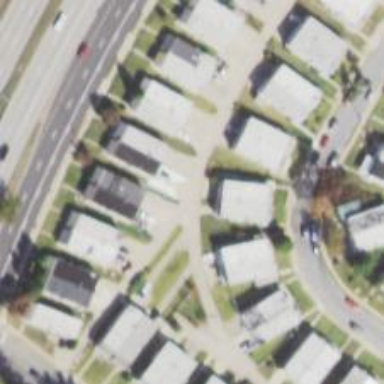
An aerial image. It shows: Alley classified as service road.